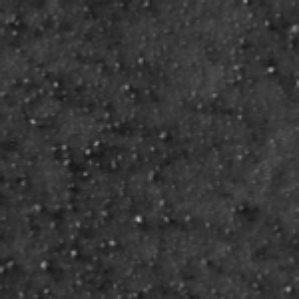
Label: frost